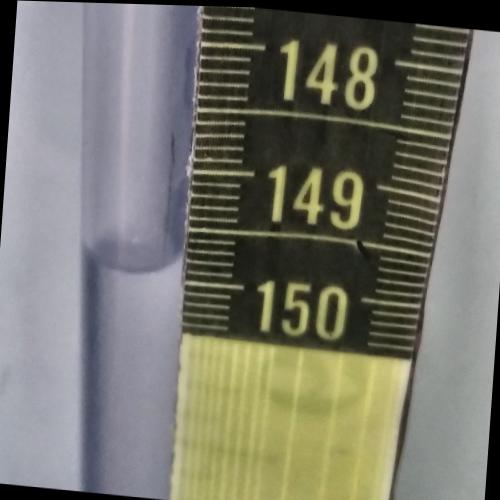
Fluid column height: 149.9 cm